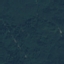
Land use / land cover: Forest